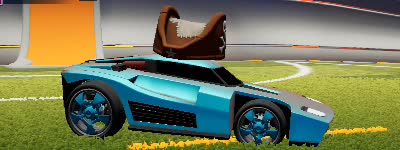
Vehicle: breakout